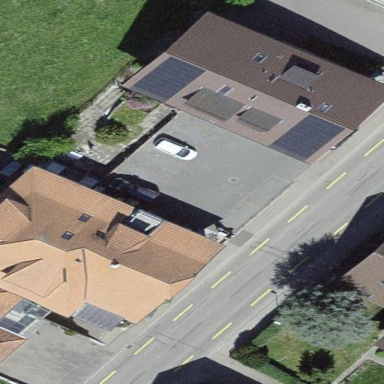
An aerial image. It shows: Residential building.